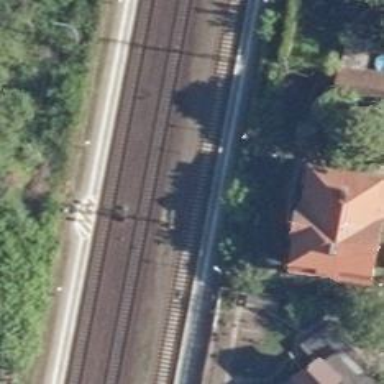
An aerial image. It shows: Railway track with electrified contact lines. This is siding track.